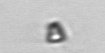
Label: Pyramimonas